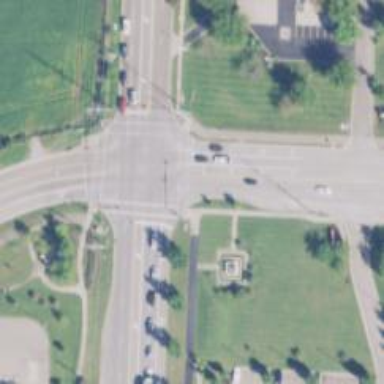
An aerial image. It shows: Marked crossing on footway.